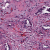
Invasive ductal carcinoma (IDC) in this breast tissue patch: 1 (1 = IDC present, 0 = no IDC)